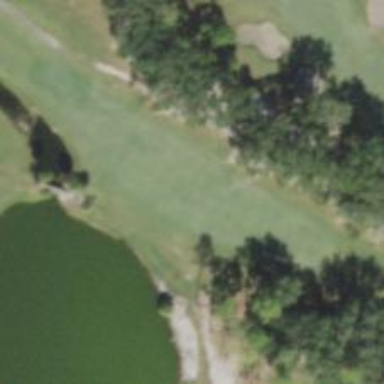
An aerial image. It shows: Golf hole.